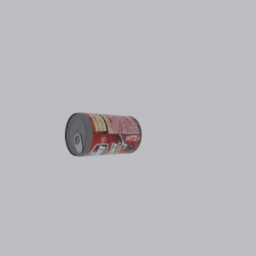
Label: tools